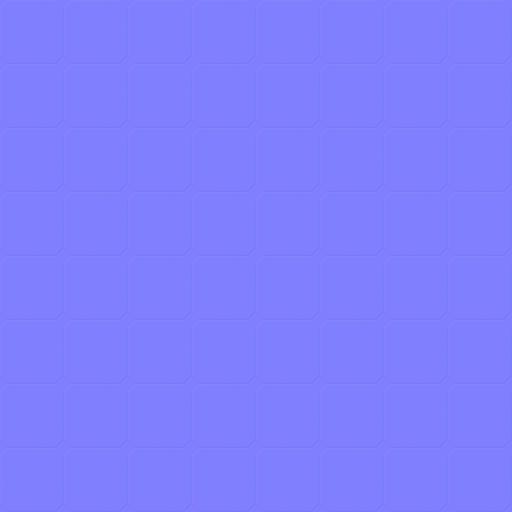
cell panel solar sun